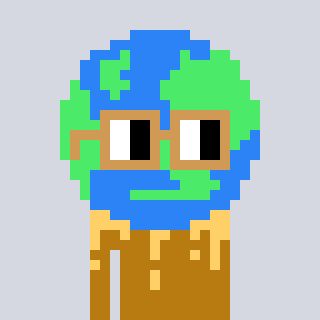
a pixel art character with square brown glasses, a earth-shaped head and a gold-colored body on a cool background